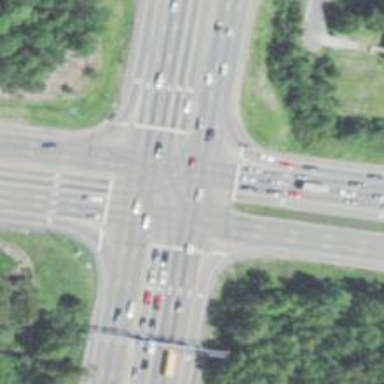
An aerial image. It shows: Expressway with asphalt surface classified as trunk highway.